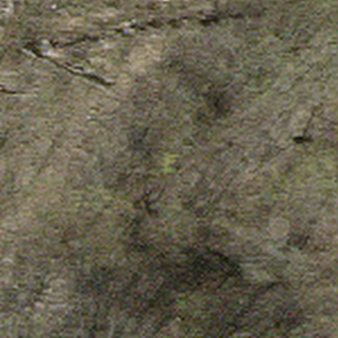
Label: other